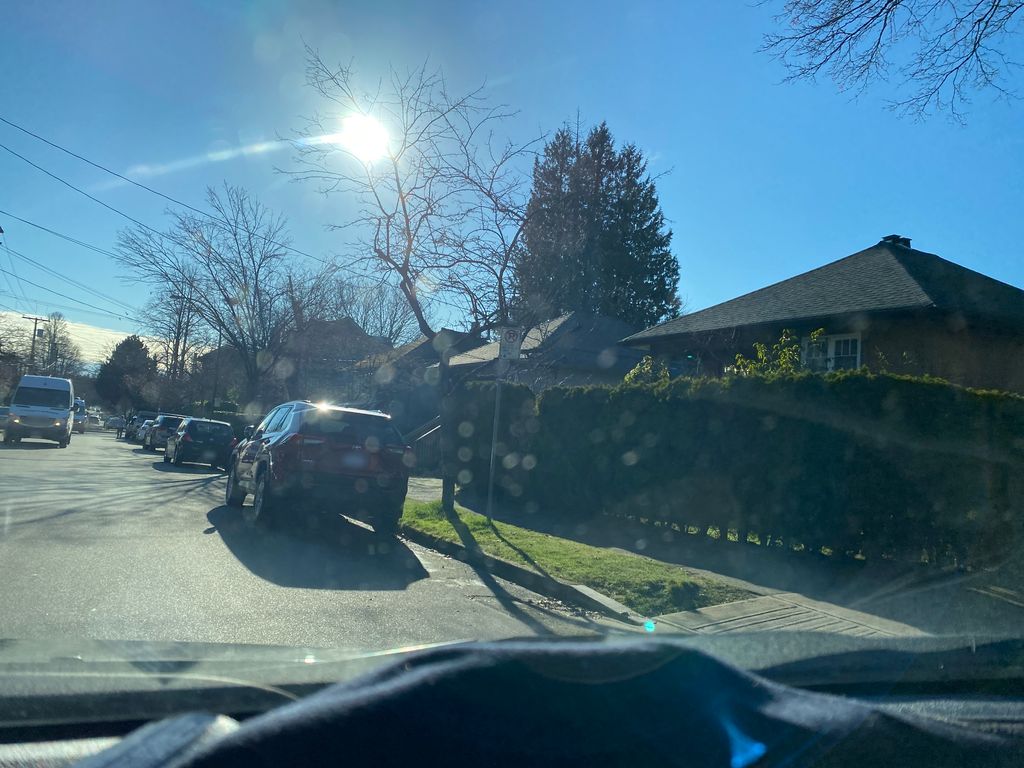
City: vancouver